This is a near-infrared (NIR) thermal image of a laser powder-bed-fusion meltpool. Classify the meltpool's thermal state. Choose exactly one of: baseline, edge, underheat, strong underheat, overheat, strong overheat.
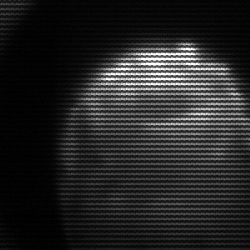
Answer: edge